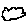
Label: cloud